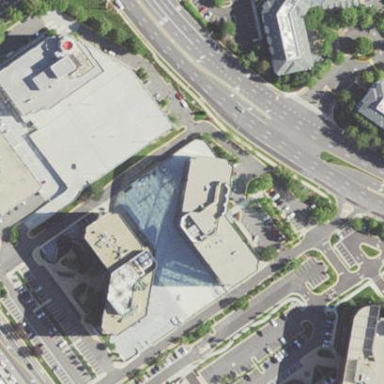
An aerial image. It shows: Multi-storey parking building.